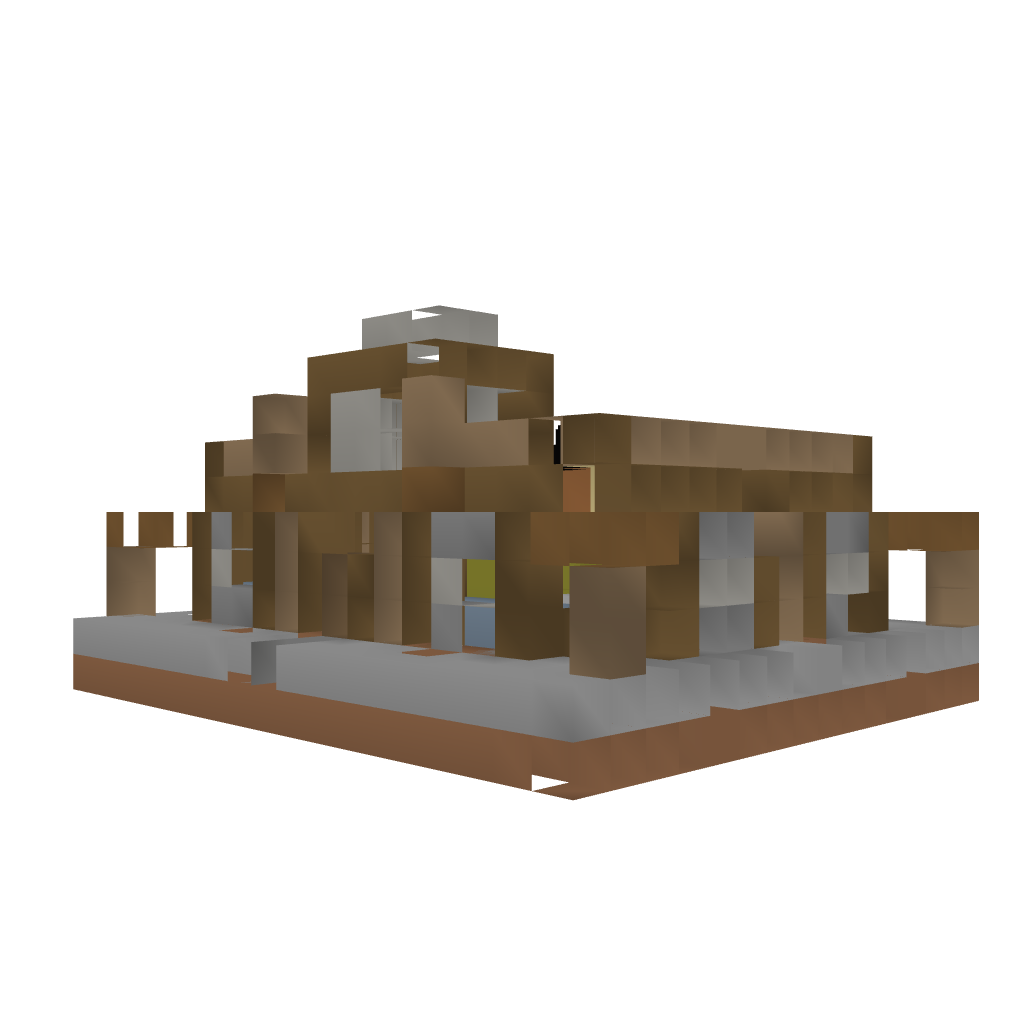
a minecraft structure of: Basic Library